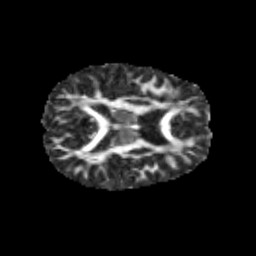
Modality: FA
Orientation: axial
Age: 12
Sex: female
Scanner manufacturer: siemens
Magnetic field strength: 3 T
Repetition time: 3.8 s
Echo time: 0.07 s